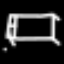
Label: bed